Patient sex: M
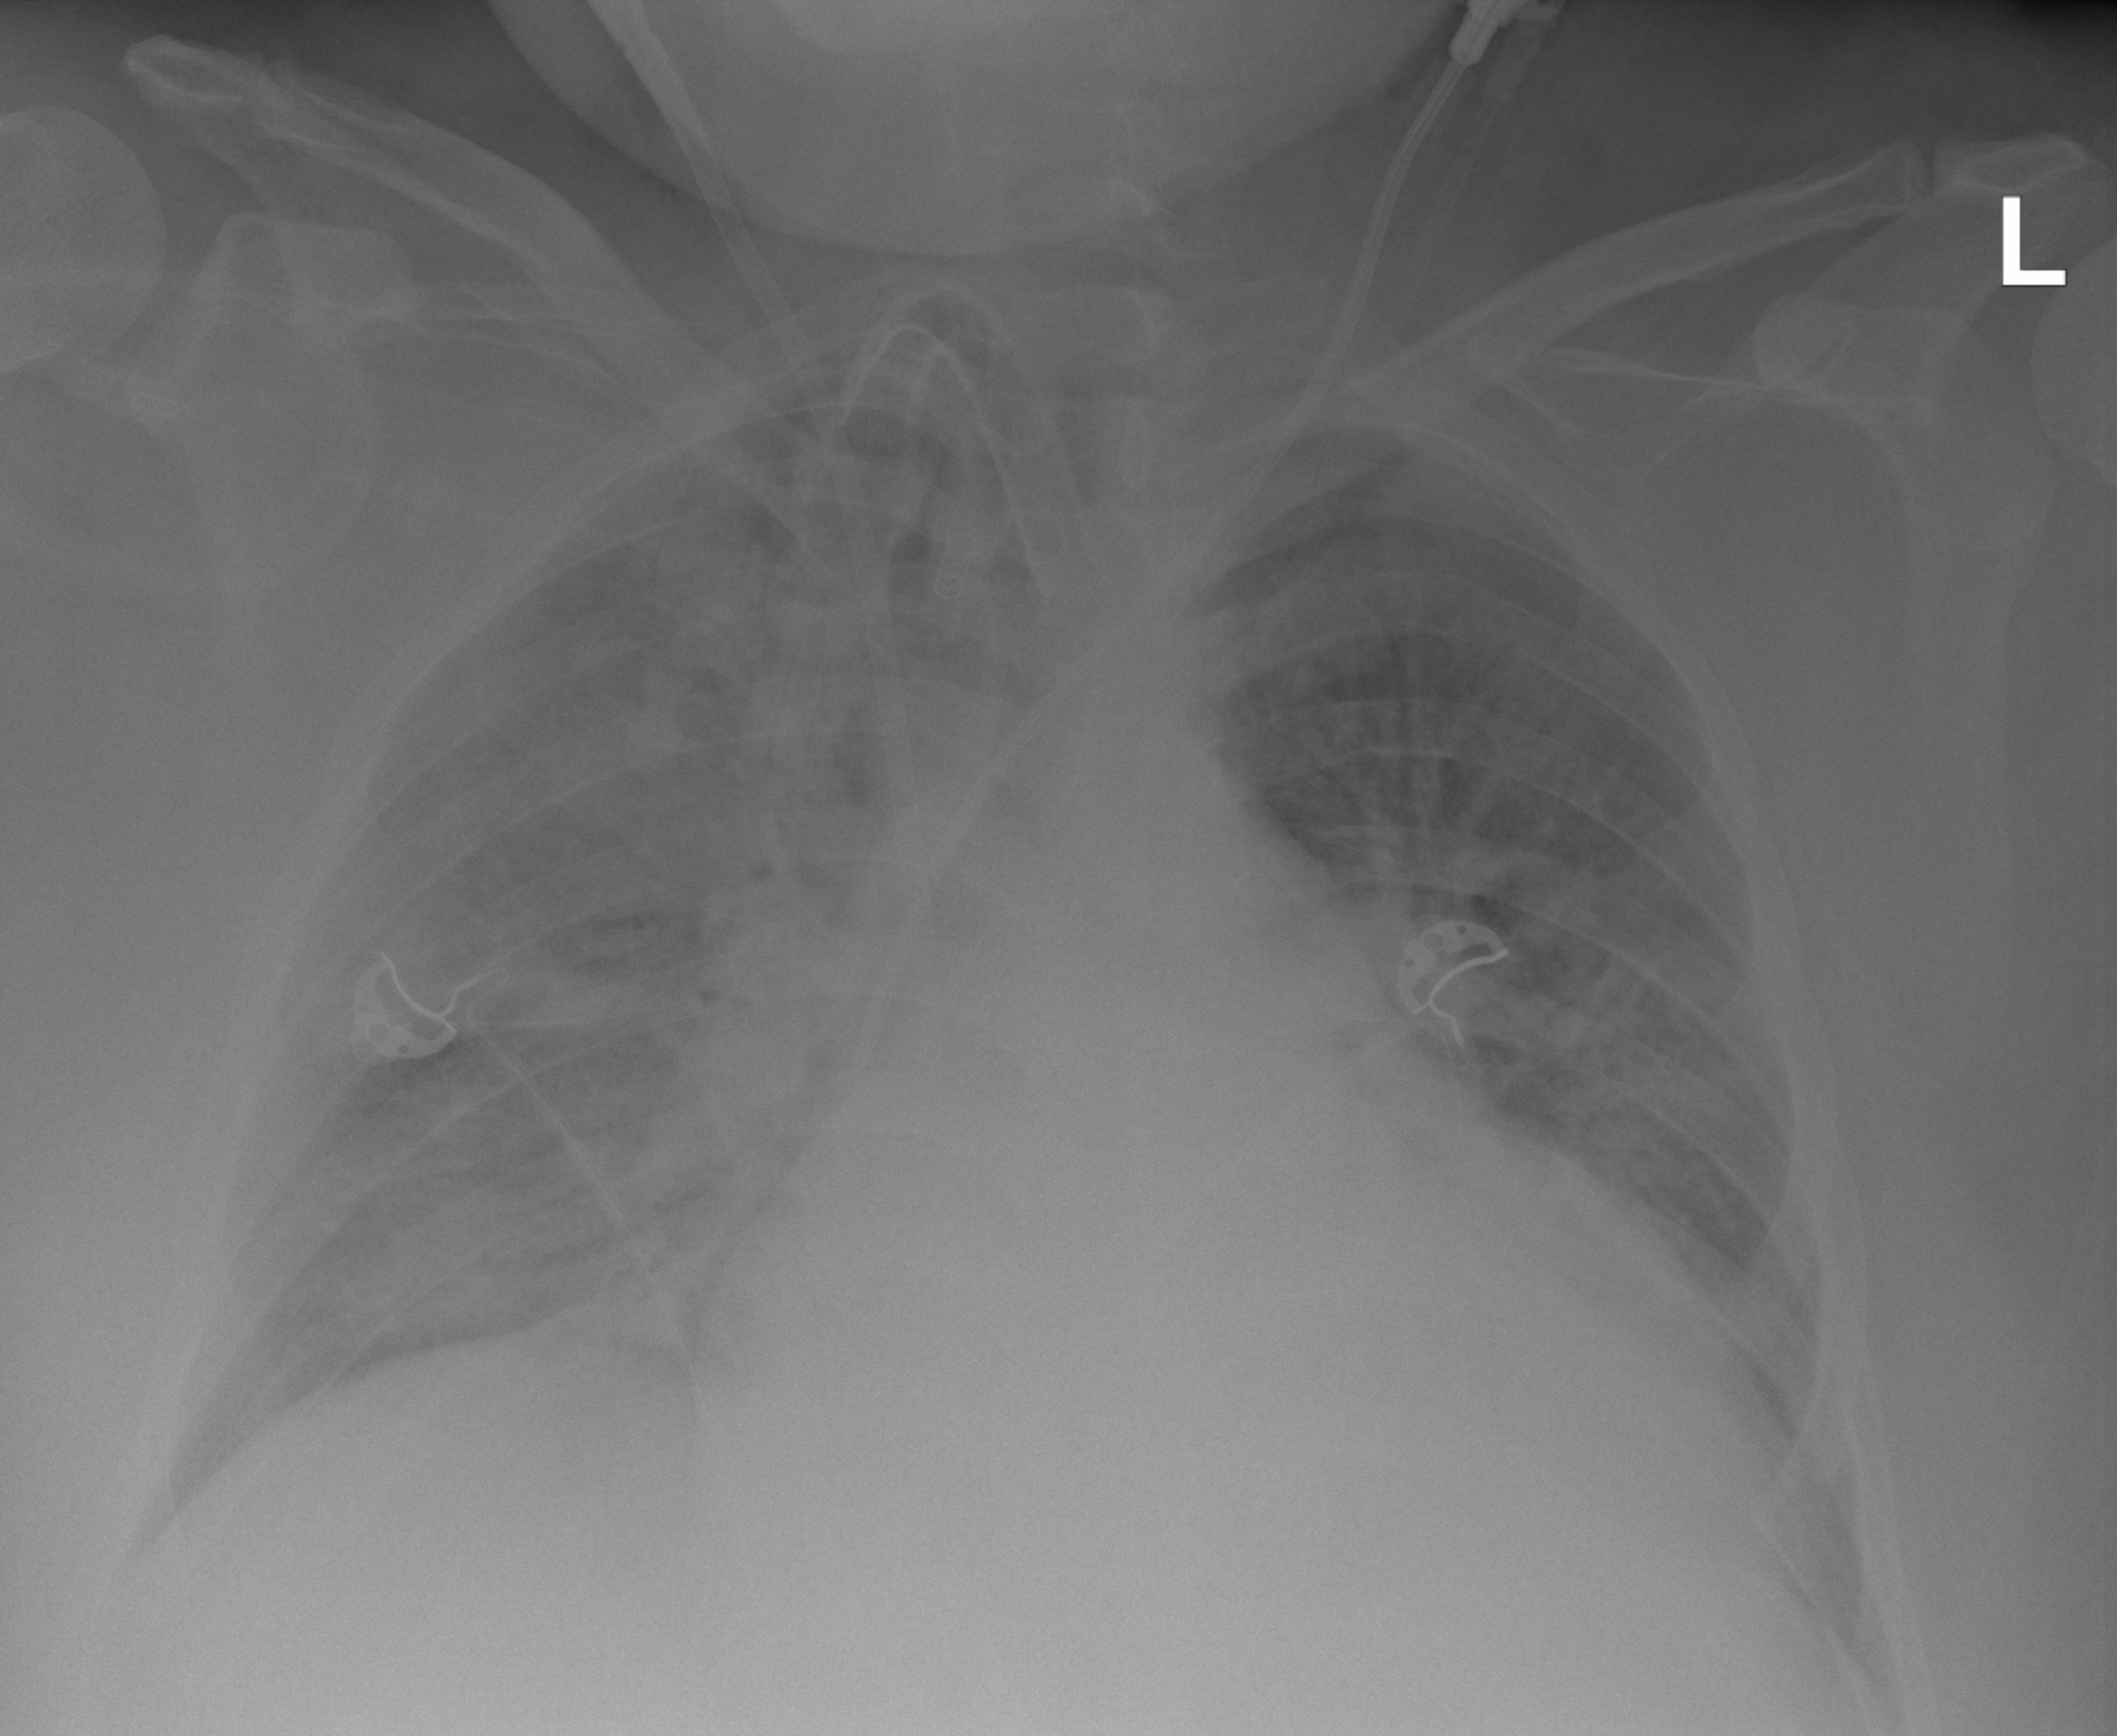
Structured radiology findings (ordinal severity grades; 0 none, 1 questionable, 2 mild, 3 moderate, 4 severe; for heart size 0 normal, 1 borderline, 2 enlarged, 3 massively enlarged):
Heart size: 3
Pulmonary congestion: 2
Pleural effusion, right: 1
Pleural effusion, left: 0
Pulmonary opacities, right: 3
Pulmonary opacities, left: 2
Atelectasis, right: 3
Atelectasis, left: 2